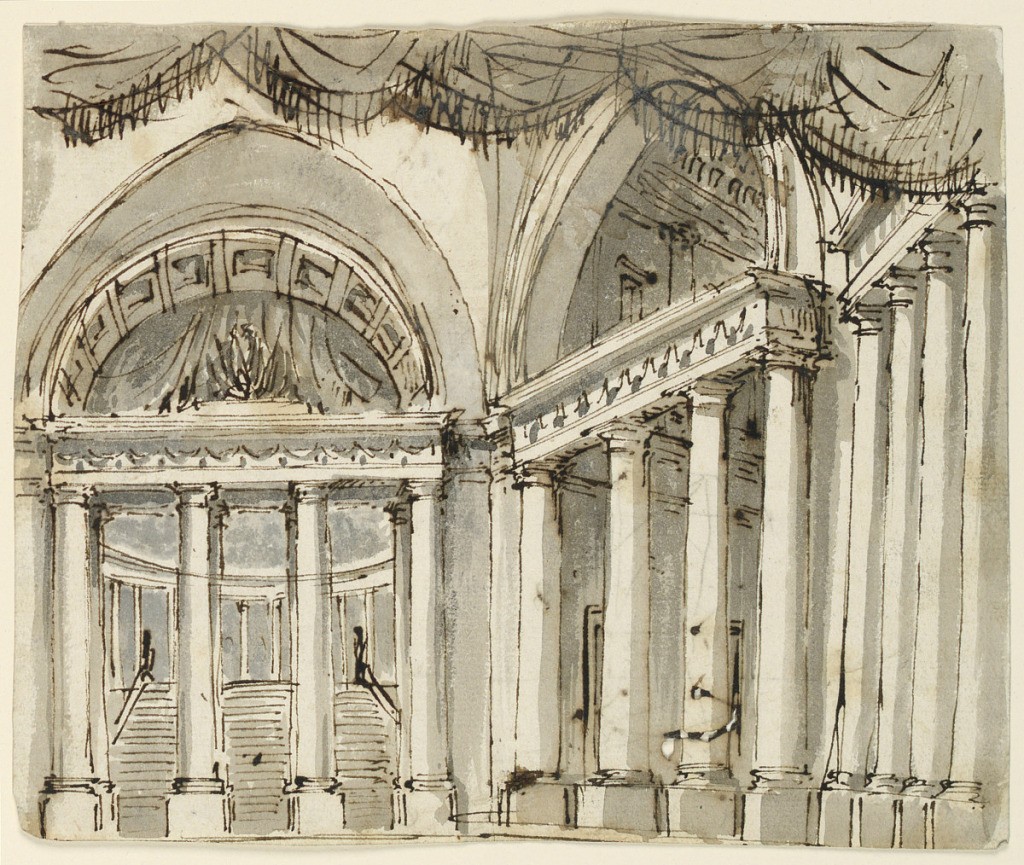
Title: Stage Design, Palace Interior
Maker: Antonio Sarti, Italian, 1797 - 1880
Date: early 19th century
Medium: Pen and bistre ink, brush and sepia wash on paper
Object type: Drawing
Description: Horizontal rectangle. Interior of palace, columns around wall, stairs leading up to the background.